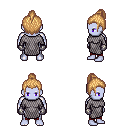
a pixel art fantasy rpg character, male body template, dark elf, purple skin, chain mail, red pants, light blonde short topknot hairstyle, metal gloves, four views (front, back, left, right), 2x2 character sprite sheet, small pixel art, hard edges, no anti-aliasing